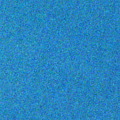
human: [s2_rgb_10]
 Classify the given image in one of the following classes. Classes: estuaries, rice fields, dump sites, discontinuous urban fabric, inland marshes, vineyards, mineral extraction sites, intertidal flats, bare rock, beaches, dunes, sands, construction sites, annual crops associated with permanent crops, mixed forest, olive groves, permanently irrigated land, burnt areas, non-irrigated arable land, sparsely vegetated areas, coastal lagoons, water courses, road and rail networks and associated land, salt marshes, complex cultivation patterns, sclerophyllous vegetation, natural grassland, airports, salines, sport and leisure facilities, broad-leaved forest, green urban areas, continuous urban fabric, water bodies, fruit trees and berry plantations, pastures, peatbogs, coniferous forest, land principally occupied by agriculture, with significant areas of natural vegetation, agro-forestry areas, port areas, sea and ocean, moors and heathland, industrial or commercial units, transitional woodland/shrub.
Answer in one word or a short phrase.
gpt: sea and ocean